You are looking at the envelope spectrum of a bearing's vibration signal. The marked vertical lines are the theoretical fault frequencies for the outer race, inner race, rolling elements, and cage. What is the most likely bearing condition (normal, inner_race, outer_race, ball)?
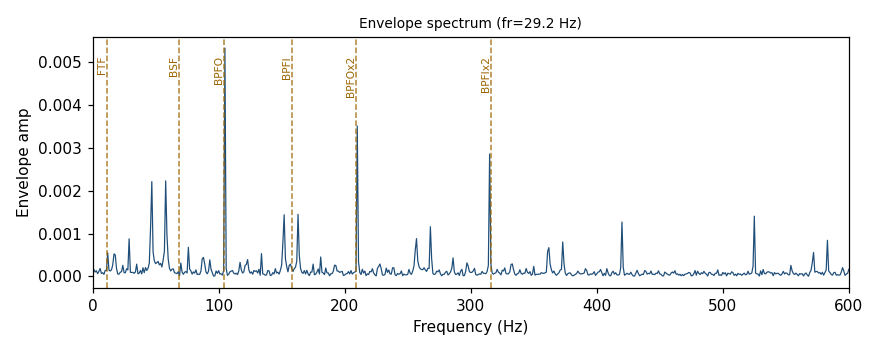
Answer: outer_race